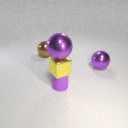
small purple rubber cylinder below large purple metal sphere